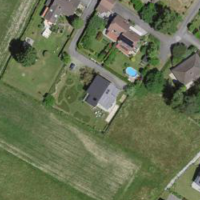
EUNIS habitat code: 55
Species observed at this site:
Cotinus coggygria